Aerial crown-view tile of a tropical tree (Barro Colorado Island, Panama), acquired 20250317:
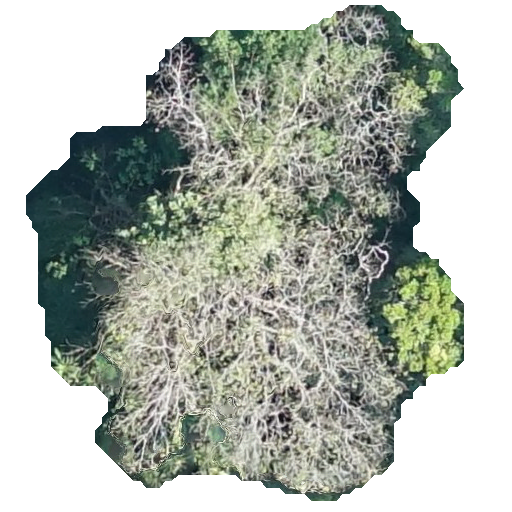
Species: Hura crepitans
GBIF accepted scientific name: Hura crepitans
Crown area: 233.412 m²